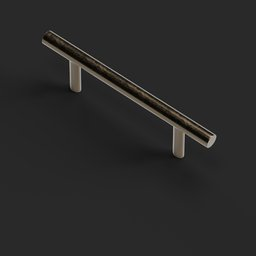
Label: mechanical